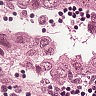
Metastatic tissue present: yes